Aerial crown-view tile of a tropical tree (Barro Colorado Island, Panama), acquired 20250317:
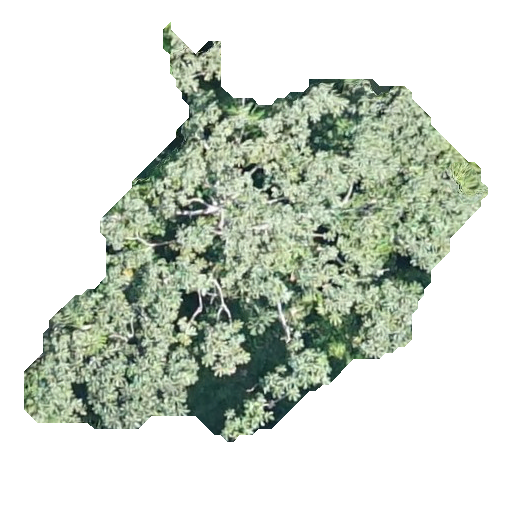
Species: Cecropia insignis
GBIF accepted scientific name: Cecropia insignis
Crown area: 159.985 m²